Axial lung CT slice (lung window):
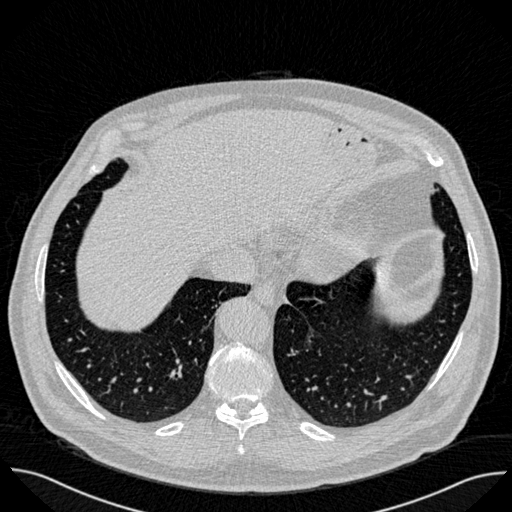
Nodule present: no